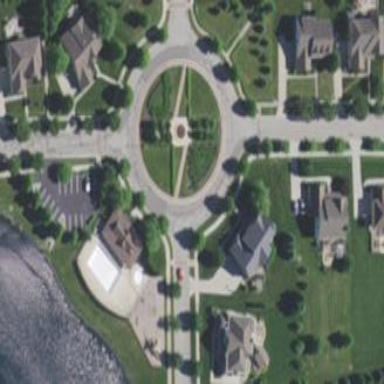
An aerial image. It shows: Residential road that intersects with roundabout.